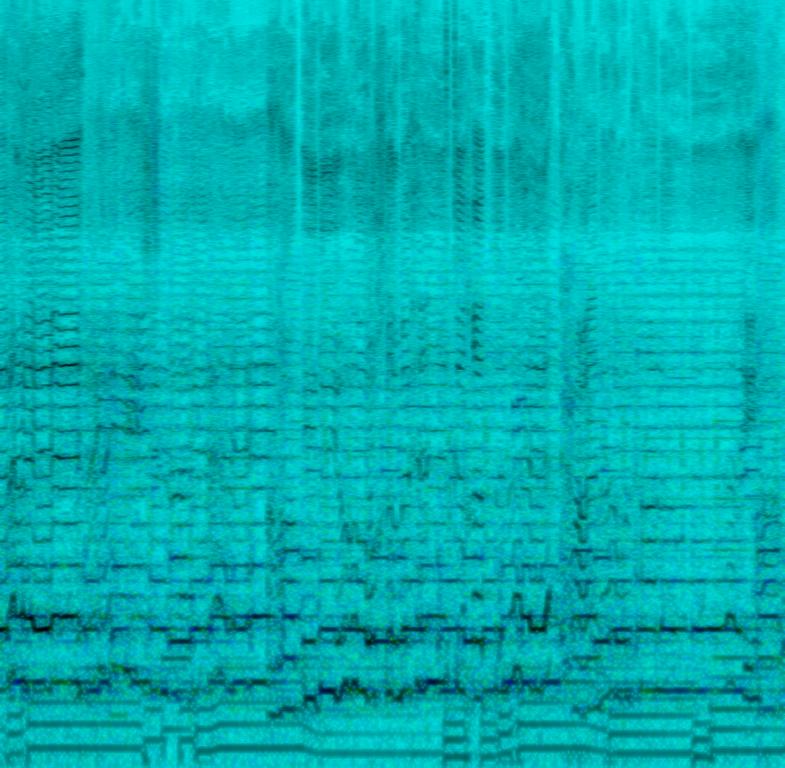
This folk song starts off with a female voice singing the main melody. The voice has the added effect of autotune. This is accompanied by a rebab or a bowed instrument playing the same melody as the voice. Another stringed instrument is plucked, playing the same melody as the voice. The bass plays the root notes of the chords. The voice rests and other instruments come in. A clarinet plays a descending fill. Koboro percussion is played giving this song a middle-eastern feel. This song has a happy feel. It is a fusion between a folk song and a more modern beat. This song can be played as a party song.